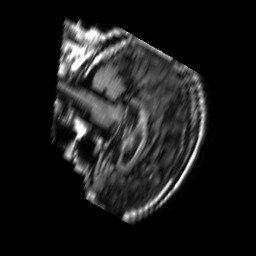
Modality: FLAIR
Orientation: sagittal
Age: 68
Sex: male
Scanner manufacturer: philips
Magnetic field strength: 1.5 T
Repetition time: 6 s
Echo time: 0.12 s